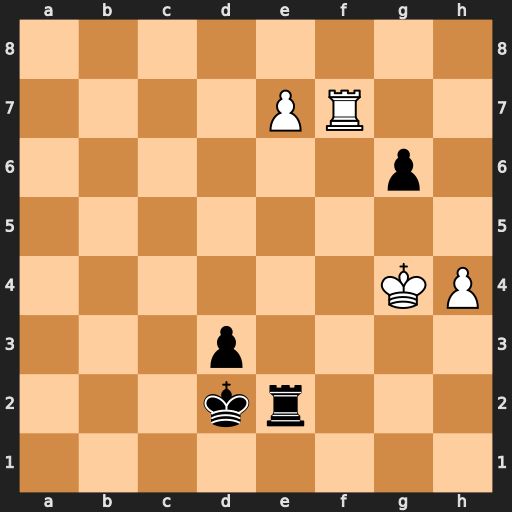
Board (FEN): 8/4PR2/6p1/8/6KP/3p4/3kr3/8
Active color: w
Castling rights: -
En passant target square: -
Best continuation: Rf2 Rxf2 e8=Q